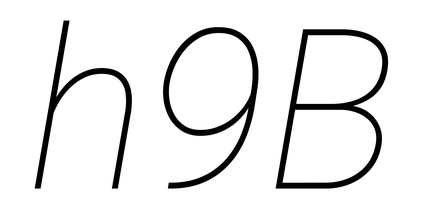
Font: Roboto-Italic_Thin_Italic